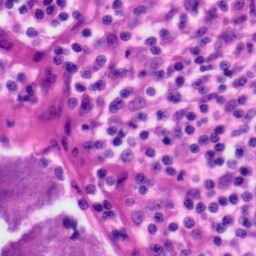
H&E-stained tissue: Tonsil